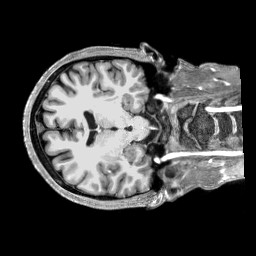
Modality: T1w
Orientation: axial